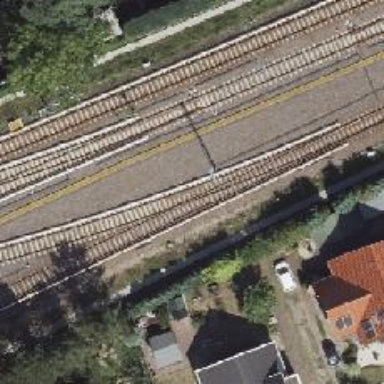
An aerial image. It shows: Rail line with bottom electrification.